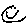
Label: smiley face